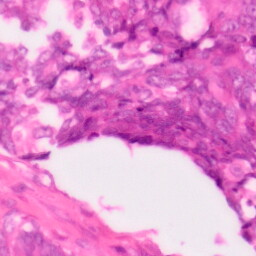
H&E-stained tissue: Colon